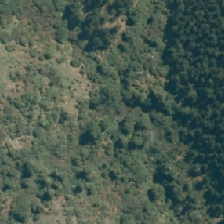
Land cover: indigenous_forest